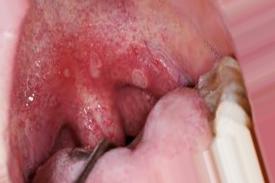
Condition: Mouth Ulcer